Interaction volume radius: 5 \u00c5
Interaction volume height: 10 \u00c5
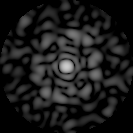
Disorder parameter: 0.8641